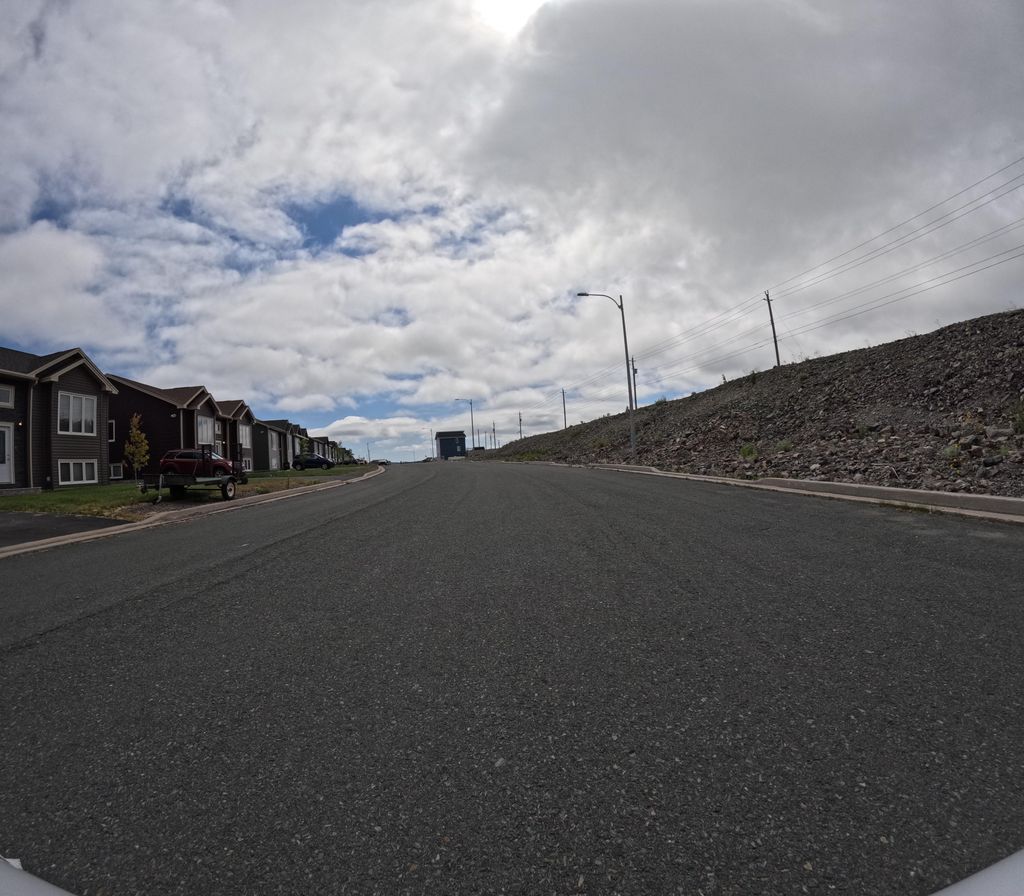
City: st_johns